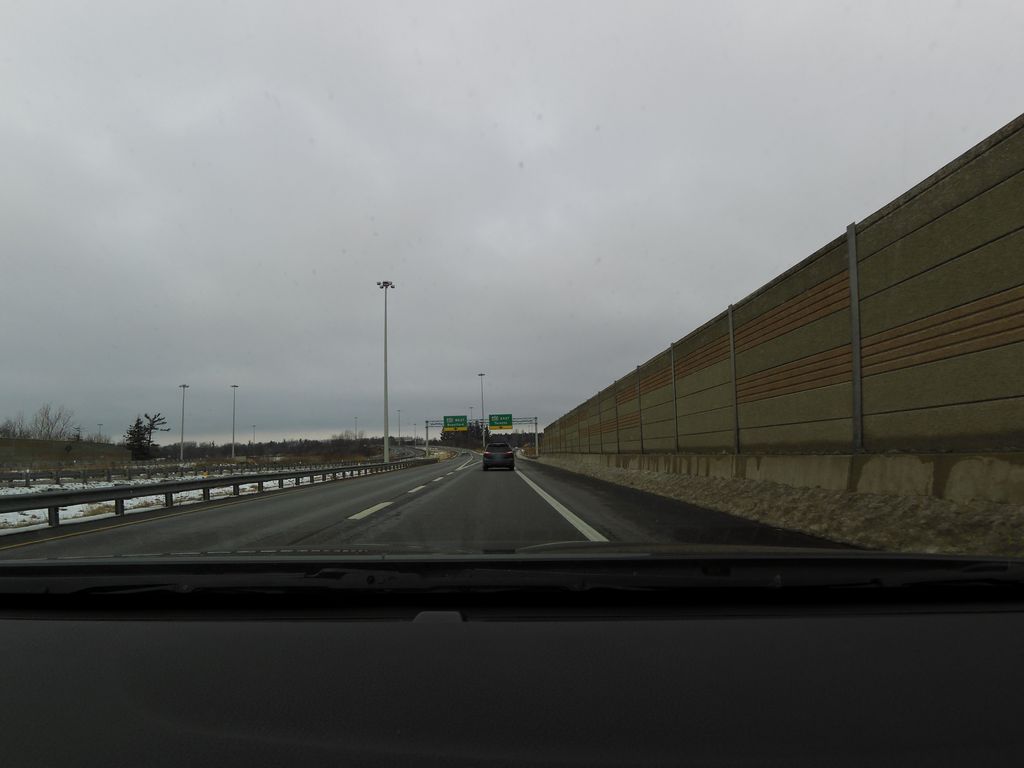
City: hamilton